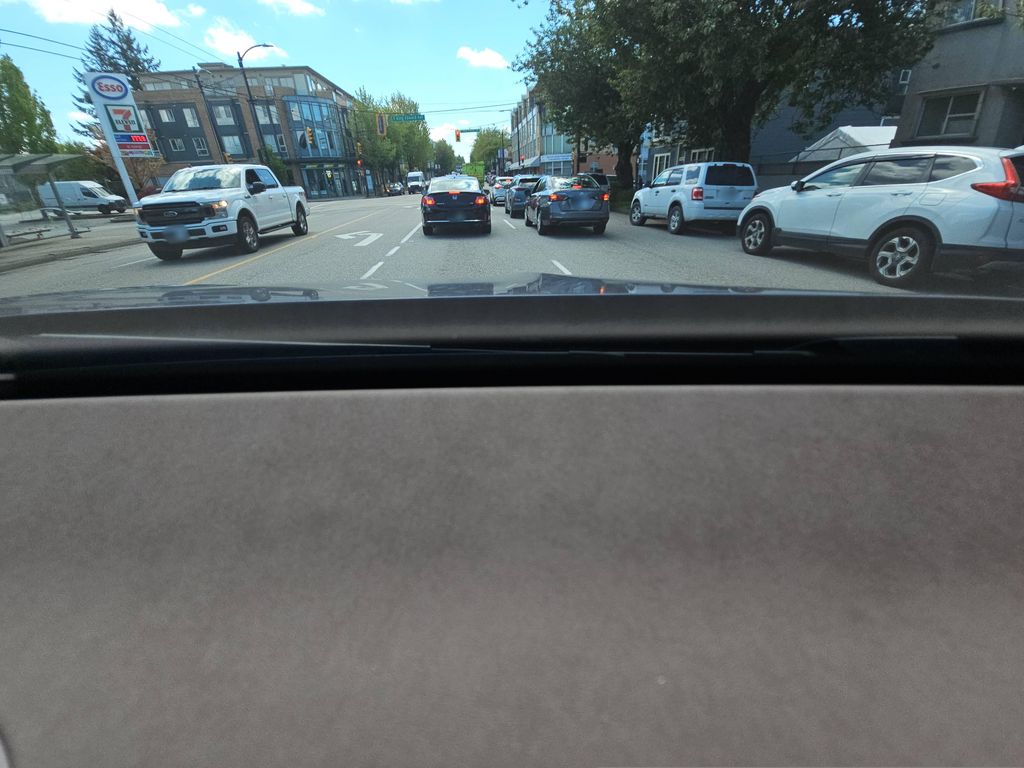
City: vancouver